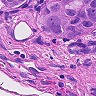
Metastatic tissue present: yes